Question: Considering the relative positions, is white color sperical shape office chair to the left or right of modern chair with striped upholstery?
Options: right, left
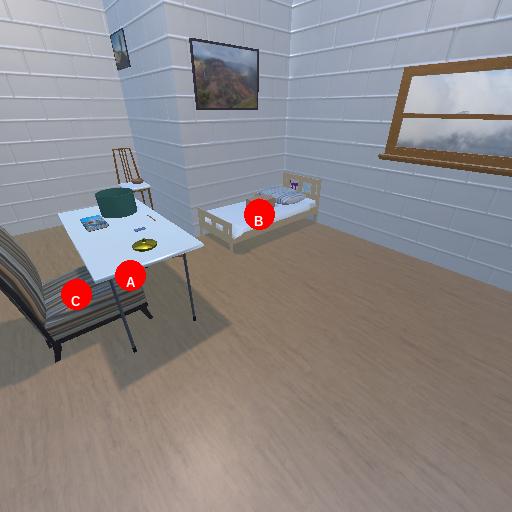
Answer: right